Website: apple-inc
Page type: customer-info-address
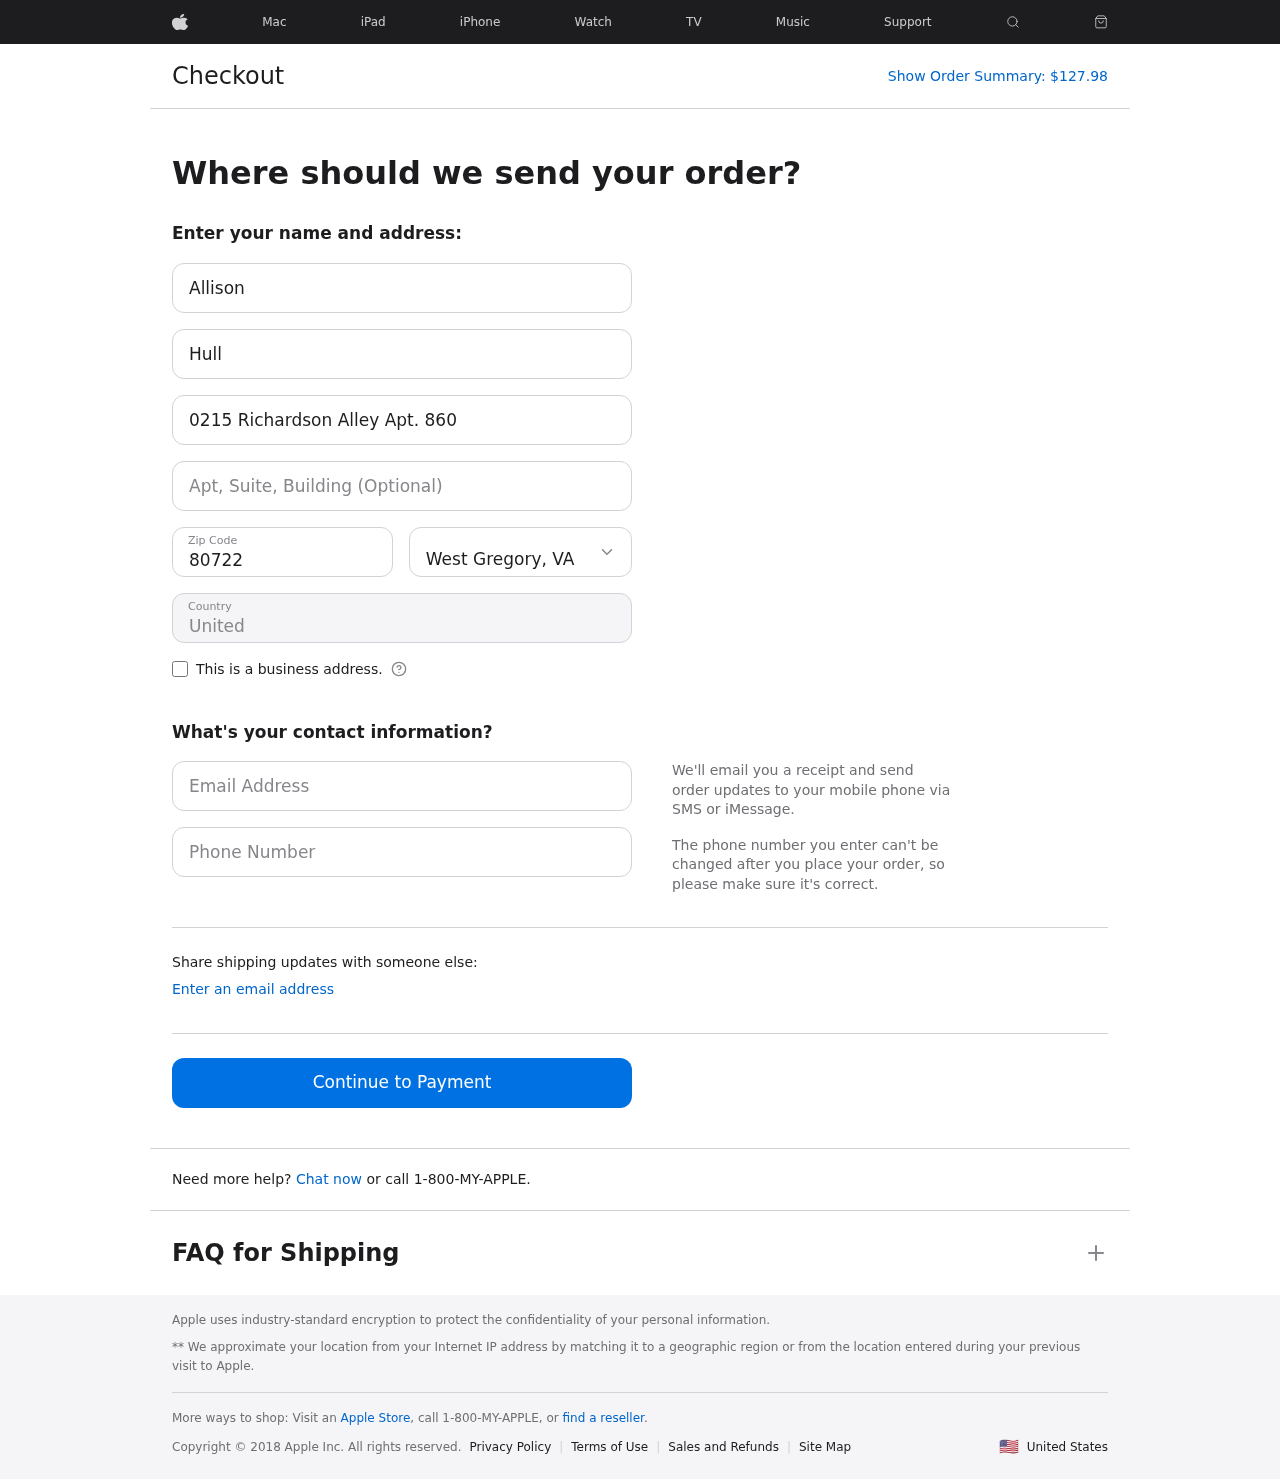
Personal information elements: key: PII_CITY_STATE
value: West Gregory, VA
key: PII_COUNTRY
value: United States
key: PII_EMAIL
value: allison_hull@yahoo.com
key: PII_FIRSTNAME
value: Allison
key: PII_LASTNAME
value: Hull
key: PII_PHONE
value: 2669974562
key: PII_POSTCODE
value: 80722
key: PII_STREET
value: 0215 Richardson Alley Apt. 860
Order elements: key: ORDER_TOTAL
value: $127.98